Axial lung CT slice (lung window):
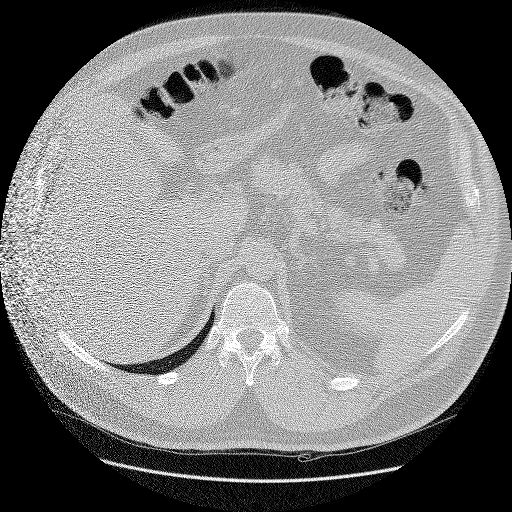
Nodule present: no